Question: I have tried seekbar normal task to display the time from 1 to 12 but I have little different requirement.

please some body can help me to get seekbar show value exactly like this.
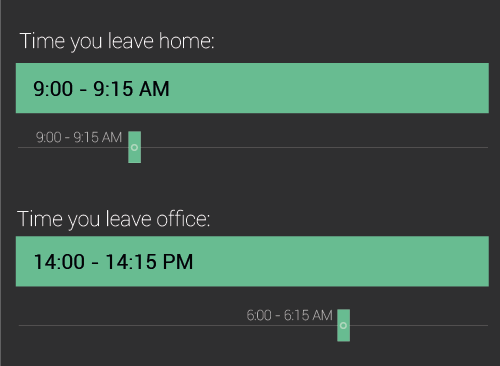
Answer: your seek bar have a range from min to max. You must define what range you need. For example you want to choose date with seek bar from 0:00 to 23:59 with step of 15 minutes. So you need range bar with min = 0 and max = 24 * 4.
When your seek bar is changed you need to calculate actual selected time. For that, you can get SeekBar progress and multiply it to 15 minutes. And you will get selected minutes.
Example code:
'''
seekBar.setMax(24 * 4); //24 hours and 4 step in one hour.
seekBar.setOnSeekBarChangeListener(new OnSeekBarChangetListener() {
public void onProgressChanged (SeekBar seekBar, int progress, boolean fromUser) {
int hours = progress / 4; // it will return hours.
int minutes = (progress % 4) * 15; // here will be minutes.
}
});
'''
hope this helps